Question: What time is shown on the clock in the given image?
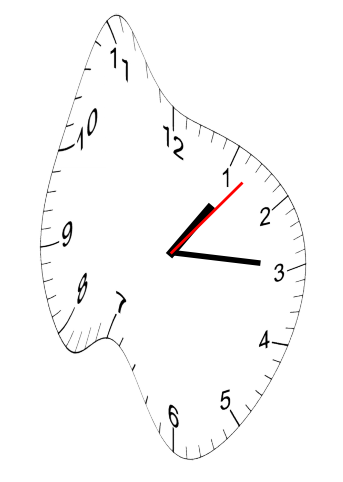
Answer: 01:15:07